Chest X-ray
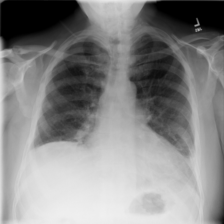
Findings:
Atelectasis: positive
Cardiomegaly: negative
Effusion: positive
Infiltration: negative
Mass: negative
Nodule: negative
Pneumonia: negative
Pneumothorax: negative
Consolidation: negative
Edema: negative
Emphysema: negative
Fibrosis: negative
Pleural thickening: negative
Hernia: negative